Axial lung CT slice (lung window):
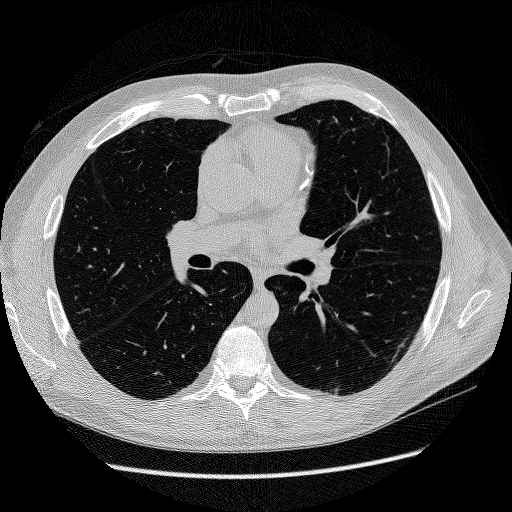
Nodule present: no